Question: I have a QLineEdit where user will enter a name (not necessary a human name) and the character is not rendered.
It looks like:

How do I have to configure the QLineEdit encoding to get that character visible?
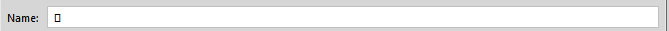
Answer: It looks that the solution is quite simple. It is needed to upgrade to Qt 5.5.1.
The symbol is also correctly displayed in the editor of Qt Creator 3.5.1 that is based on Qt 5.5.1. In Qt Creator 3.2.1 (based on Qt 5.3.2) the symbol is not displayed.
The symbol is displayed as rectangle in UI controls of Qt 5.3.2. However, it is correctly displayed in labels and in other text controls if the project is built by Qt 5.5.1.
---
It appears that at least Qt 5.5.1 is needed to find such character if it is not present in the default font of the UI control.
The default font fall back mechanism is implemented only in Qt 5.5.1, so even Q 5.5.0 cannot properly display the character if it is not found in the selected font.
I guess that the improvement is done by the Qt commit <URL>.
---
However, it is still possible to display that character in older Qt versions (even in Qt4). It possible to set manually font that supports needed symbols.
For example, there is font "SimSun-ExtB" in Windows that supports CJK Unified Ideographs Extension B. That font can be set manually to specific UI widgets or to the entire application:
'''
QFont CJK_ExtB("SimSun-ExtB");
// font for widget
ui->lineEdit->setFont(CJK_ExtB);
// or default application font
QApplication::setFont(CJK_ExtB);
'''
---
Of course to display a character it should be available in some system font or in application loaded font. Windows 7 by default has font for 'CJK Ext.B', but to display symbols from 'CJK-C' or 'CJK-D' some other font is needed. For example, there is a free Unicode CJK font <URL> that covers some such symbols. It is possible to load it manually for application:
'''
QFontDatabase::addApplicationFont("c:/test/BabelStoneHan.ttf");
'''
Now the application is able to find automatically 'CJK-B' symbols in Windows system font "SimSun-ExtB" and 'CJK-C' symbols in "BabelStoneHan" if Qt 5.5.1 is used.
---
The font fallback improvement in Qt 5.5.1 mainly affects Windows, since in Ubuntu Linux the application is able to find proper fonts for symbols even with older Qt versions (if fonts are added by 'QFontDatabase::addApplicationFont', since there is no system fonts for CJK extensions by default).